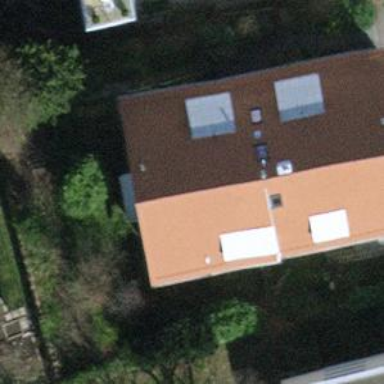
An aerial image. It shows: Apartment building with tile roof.